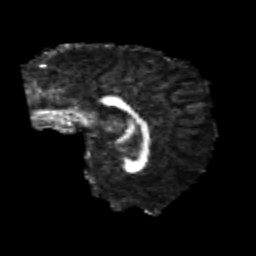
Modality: FA
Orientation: sagittal
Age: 21
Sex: male
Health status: healthy
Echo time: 0.074 s